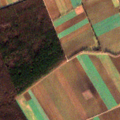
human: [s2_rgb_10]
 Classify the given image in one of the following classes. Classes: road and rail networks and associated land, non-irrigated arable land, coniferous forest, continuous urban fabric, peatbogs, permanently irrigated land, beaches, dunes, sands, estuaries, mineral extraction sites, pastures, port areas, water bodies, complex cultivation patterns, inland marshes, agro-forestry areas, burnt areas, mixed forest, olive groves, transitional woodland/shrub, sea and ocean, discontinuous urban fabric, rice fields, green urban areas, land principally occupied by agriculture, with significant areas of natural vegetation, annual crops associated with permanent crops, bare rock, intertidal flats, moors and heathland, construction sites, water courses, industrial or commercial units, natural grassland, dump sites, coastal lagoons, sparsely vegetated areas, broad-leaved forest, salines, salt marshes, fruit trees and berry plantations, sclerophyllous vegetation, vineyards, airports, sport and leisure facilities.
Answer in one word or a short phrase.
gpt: non-irrigated arable land, broad-leaved forest